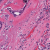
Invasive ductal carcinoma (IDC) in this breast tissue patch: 0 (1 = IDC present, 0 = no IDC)